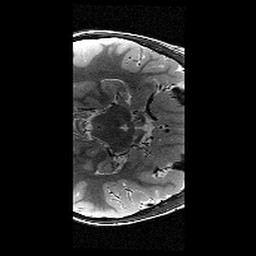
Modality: T2w
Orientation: axial
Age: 10
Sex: male
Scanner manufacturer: siemens
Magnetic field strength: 3 T
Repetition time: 9.23 s
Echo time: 0.067 s